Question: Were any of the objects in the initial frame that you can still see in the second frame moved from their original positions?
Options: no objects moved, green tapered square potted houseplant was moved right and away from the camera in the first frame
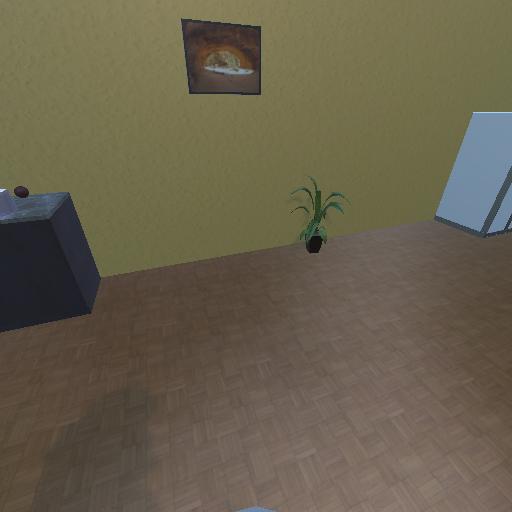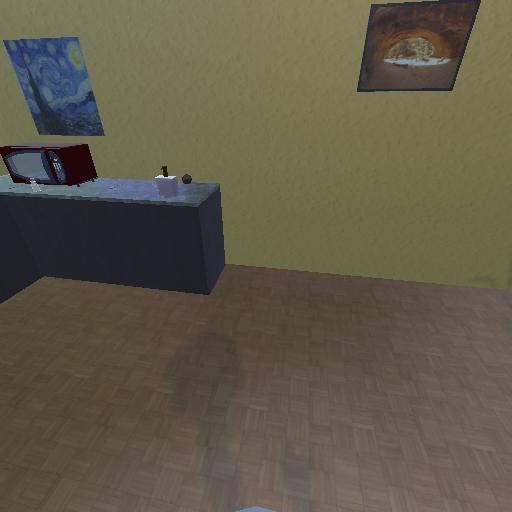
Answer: no objects moved